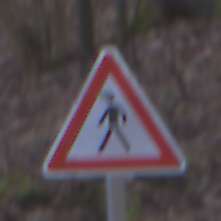
Verkehrszeichen: FussgaengerRechts
Umgebung: Outdoor, Nature
Tageszeit: MorningAfternoon
Wetter: Overcast
Licht: Natural
Jahreszeit: Winter
Kontrast: LowContrast